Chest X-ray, AP view. Patient: 31 years old, sex F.
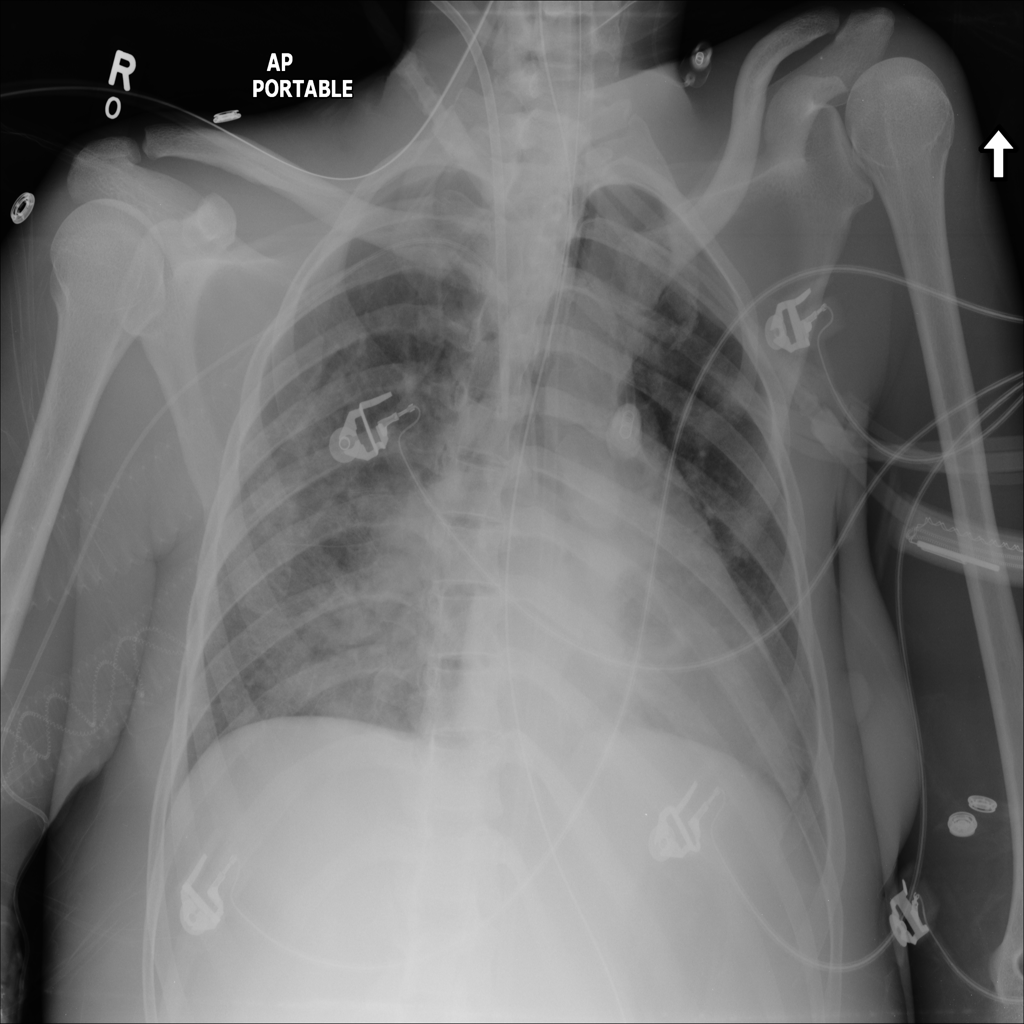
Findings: Infiltration